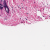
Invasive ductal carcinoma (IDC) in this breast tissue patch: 0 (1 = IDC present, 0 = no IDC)